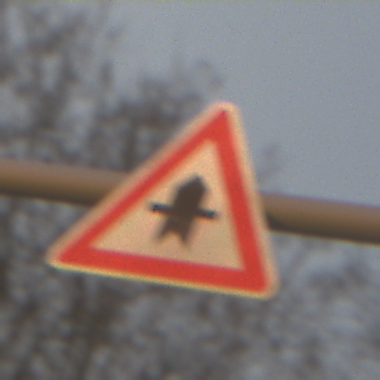
Verkehrszeichen: Vorfahrt
Umgebung: Outdoor, Nature
Tageszeit: MorningAfternoon
Wetter: PartlyCloudy
Licht: Natural
Jahreszeit: Winter
Kontrast: MediumContrast